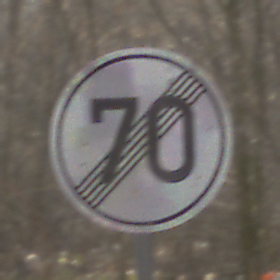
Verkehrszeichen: EndeGeschwindigkeit70
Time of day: MorningAfternoon
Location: Outdoor (Nature)
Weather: Clear
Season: Winter
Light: Natural